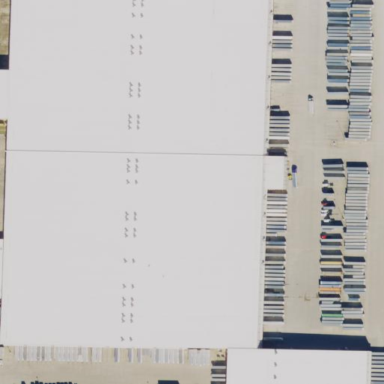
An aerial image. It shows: Warehouse building.